Current action and preconditions to check: path_clear

Your task: For each precondition in the list above, predict whether it will hold at this action.

Consider the current scene as observed from the mobile robot's camera, and analyze the predicted future states of all dynamic agents (e.g., people, animals, vehicles, or any moving entities) within the NEXT SECOND.

IMPORTANT: Only answer "very likely" if you are absolutely certain—based on strong, clear evidence—that a dynamic agent will violate the precondition in the predicted future state. Do NOT answer "very likely" for unlikely, ambiguous, or low-probability risks.

Ask yourself for each precondition: Is there a high probability, with clear and convincing evidence, that the predicted future states of any dynamic agent will interfere with the predicted future state of the currently executing action within the NEXT SECOND, causing that precondition to fail?

Assess the risk level based on these predictions. Use "likely" or "very likely" if motions create a clear risk of interference.

Use "neutral" or "improbable" if agents are nearby but their predicted paths are clearly diverging or non-conflicting.

Failure Risk Categories: "very improbable", "improbable", "neutral", "likely", "very likely"

Answer Format: Output ONLY the probability_of_failure value from these categories: "very improbable", "improbable", "neutral", "likely", "very likely"

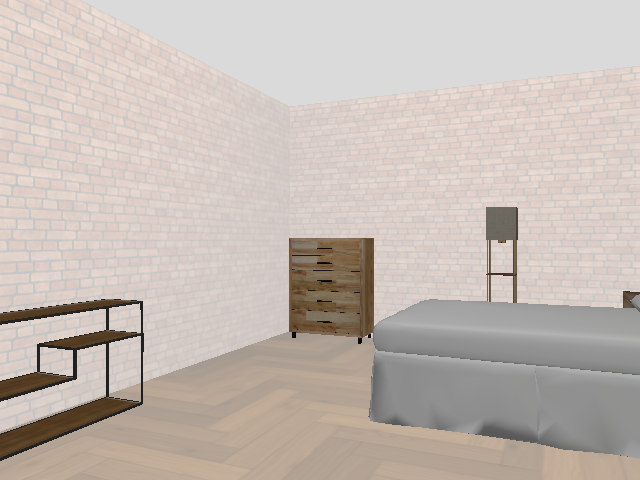

Answer: very improbable